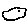
Label: cloud